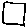
Label: square